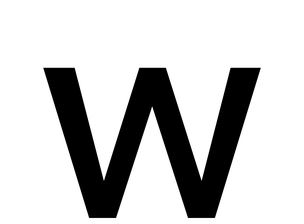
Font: InstrumentSans_Medium